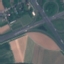
Land use / land cover class: Highway